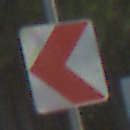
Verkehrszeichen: RichtungstafelnInKurvenKleinRechts
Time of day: MorningAfternoon
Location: Outdoor (Suburban)
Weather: Clear
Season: NotSpecified
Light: Natural